Question: I am showing custom marker with click event on it. It shows information when I clicked but the info window is not showing well. I used some css in it. I also need to customize it further. This map is shown in phonegap app in iPhone (iOS 5). Every other thing working find (including direction, GPS).
I have used google map js v3 API.
I got this output.

How to show correct infoWindow? And customize as my need.
here is the code
'''
function setMap(myLat, myLng){
// Define Marker properties
var image = new google.maps.MarkerImage('images/pick.png',
new google.maps.Size(30, 40),
// The origin for this image is 0,0.
new google.maps.Point(0,0),
// The anchor for this image is the base of the flagpole at 9,36.
new google.maps.Point(9, 36)
);
var my_place = new google.maps.LatLng(myLat, myLng);
var myOptions = {
zoom:14,
mapTypeId: google.maps.MapTypeId.ROADMAP,
mapTypeControl: false,
center: my_place
}
mer_map = new google.maps.Map(document.getElementById("mer_map_canvas"), myOptions);
mer_marker = new google.maps.Marker({
position: my_place,
map: mer_map,
clickable : true,
animation: google.maps.Animation.DROP,
icon: image
});
var contentString = '<div id="mer_map_info" style="border:3px solid red; color:#FFF; background-color:#000;"><p>this is just a test...</p></div>';
var infowindow = new google.maps.InfoWindow({
content: contentString
});
google.maps.event.addListener(mer_marker, 'click', function(event) {
infowindow.open(mer_map,mer_marker);
});}
'''
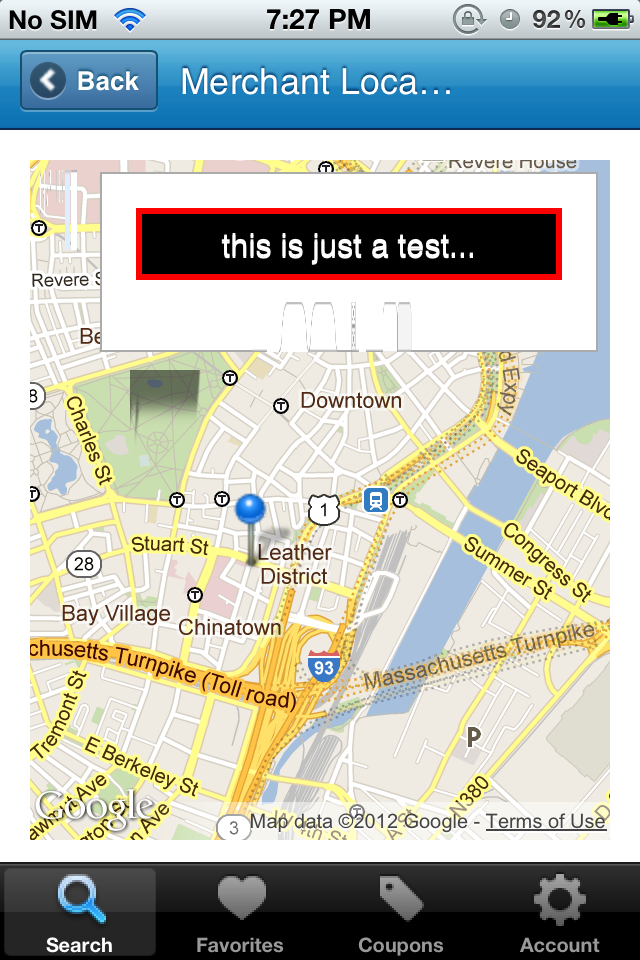
Answer: Give this a try. I had a similar problem with phonegap and google maps.
'''
#map_canvas img {
max-width: none;
}
'''